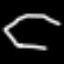
Label: octagon